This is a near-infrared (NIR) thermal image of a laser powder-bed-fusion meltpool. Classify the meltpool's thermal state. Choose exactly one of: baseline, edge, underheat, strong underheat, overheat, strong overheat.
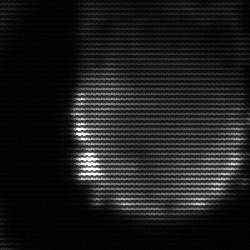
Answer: edge